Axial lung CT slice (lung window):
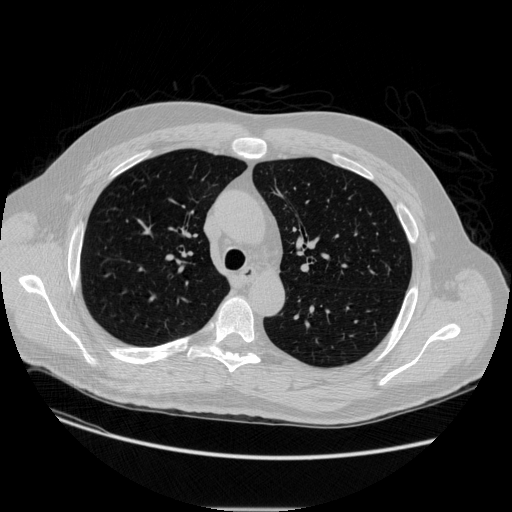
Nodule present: no